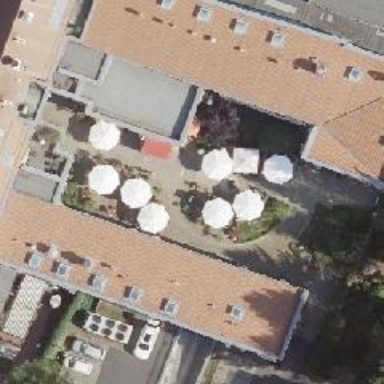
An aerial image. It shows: Cafe.